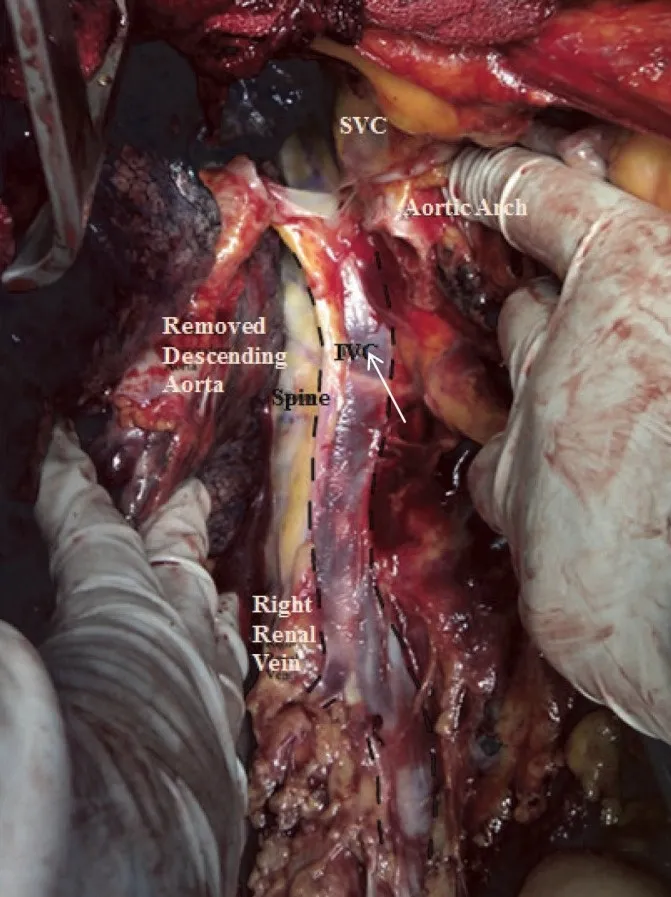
Anterior view of the abdominal and thoracic inferior vena cava. Note malposition of the inferior vena cava in the left side of the spine and aorta.
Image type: medical_photograph (other_medical_photograph)